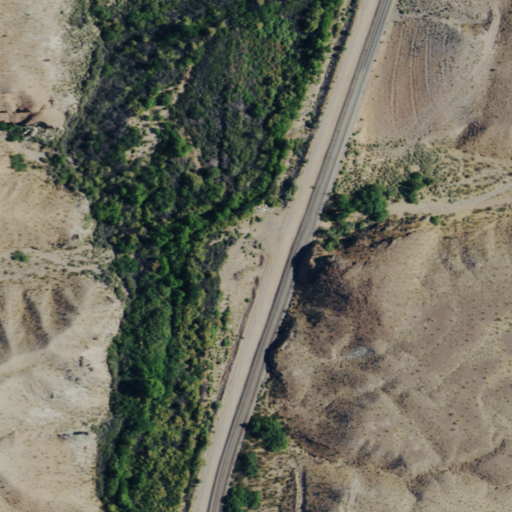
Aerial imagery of valley in Nevada named Mormon Canyon containing shrub, woody wetlands, and grassland